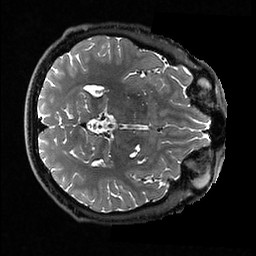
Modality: T2w
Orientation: axial
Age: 40
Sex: male
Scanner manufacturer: ge
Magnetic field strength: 3 T
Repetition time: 3.202 s
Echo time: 0.06676 s